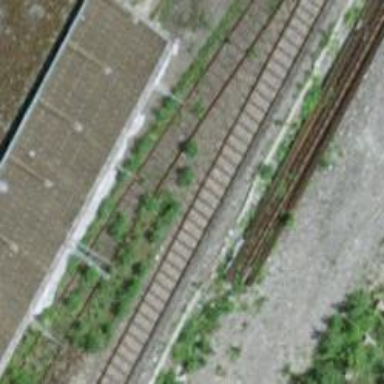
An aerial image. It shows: Single spur service track.